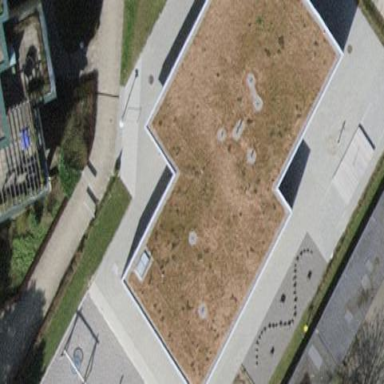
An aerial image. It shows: View of roof of building.